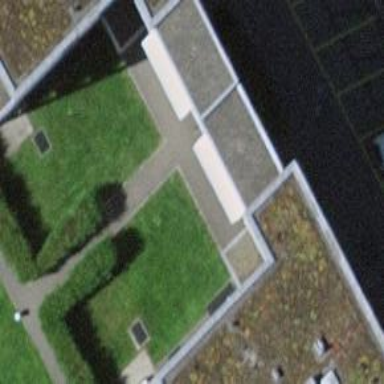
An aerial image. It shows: Path tunnel passing through building.